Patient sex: F
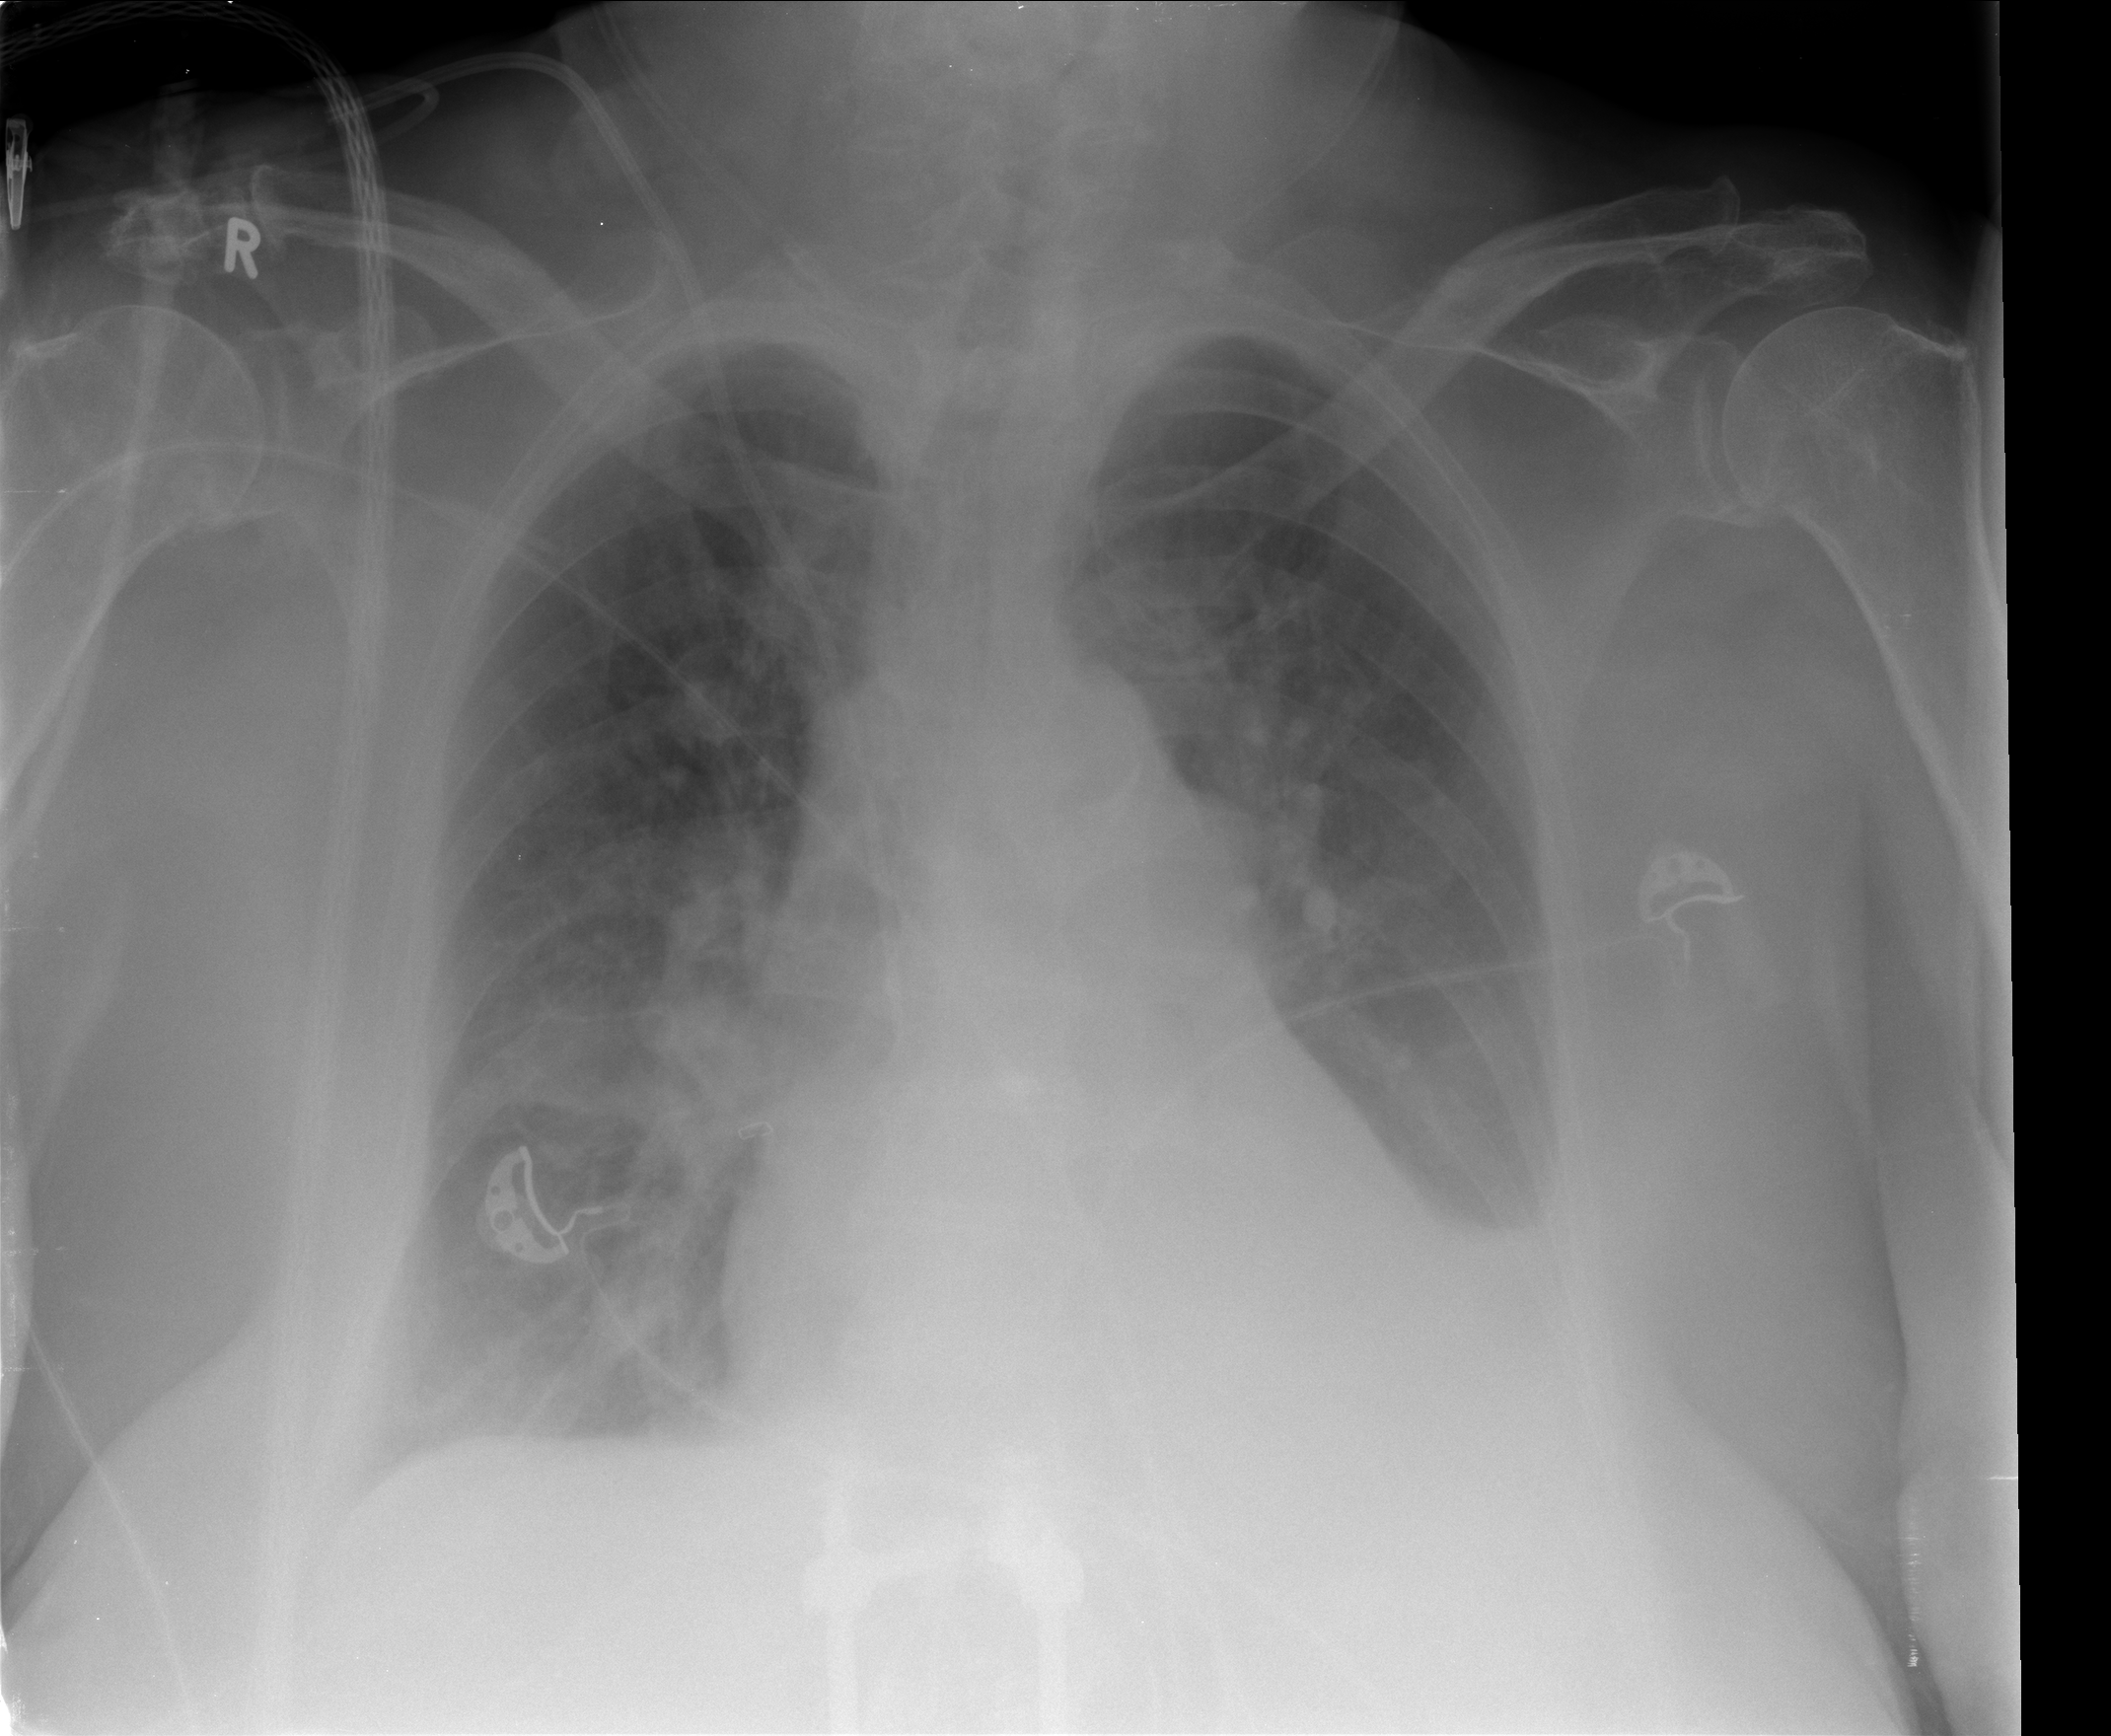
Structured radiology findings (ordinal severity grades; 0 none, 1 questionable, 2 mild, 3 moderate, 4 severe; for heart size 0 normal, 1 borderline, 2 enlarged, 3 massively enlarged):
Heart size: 2
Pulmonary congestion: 2
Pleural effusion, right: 0
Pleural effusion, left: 2
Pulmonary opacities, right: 2
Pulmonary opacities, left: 2
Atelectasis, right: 0
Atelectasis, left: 2